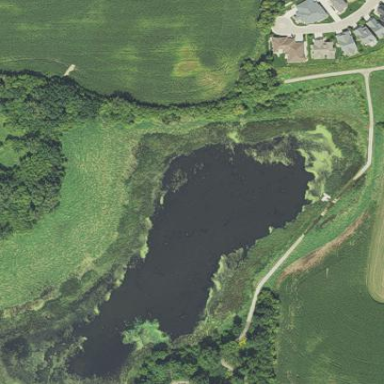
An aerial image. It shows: Marsh wetland.